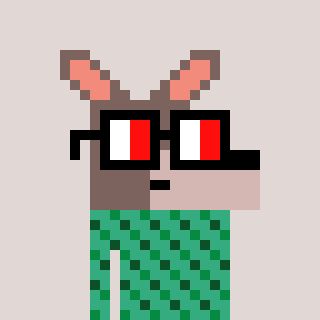
a pixel art character with square glasses with black frames and red eyes, a kangaroo-shaped head and a teal-colored body on a warm background